Field crop: maize
Growth stage: 2
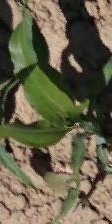
Species: maize